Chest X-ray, PA view. Patient: 65 years old, sex F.
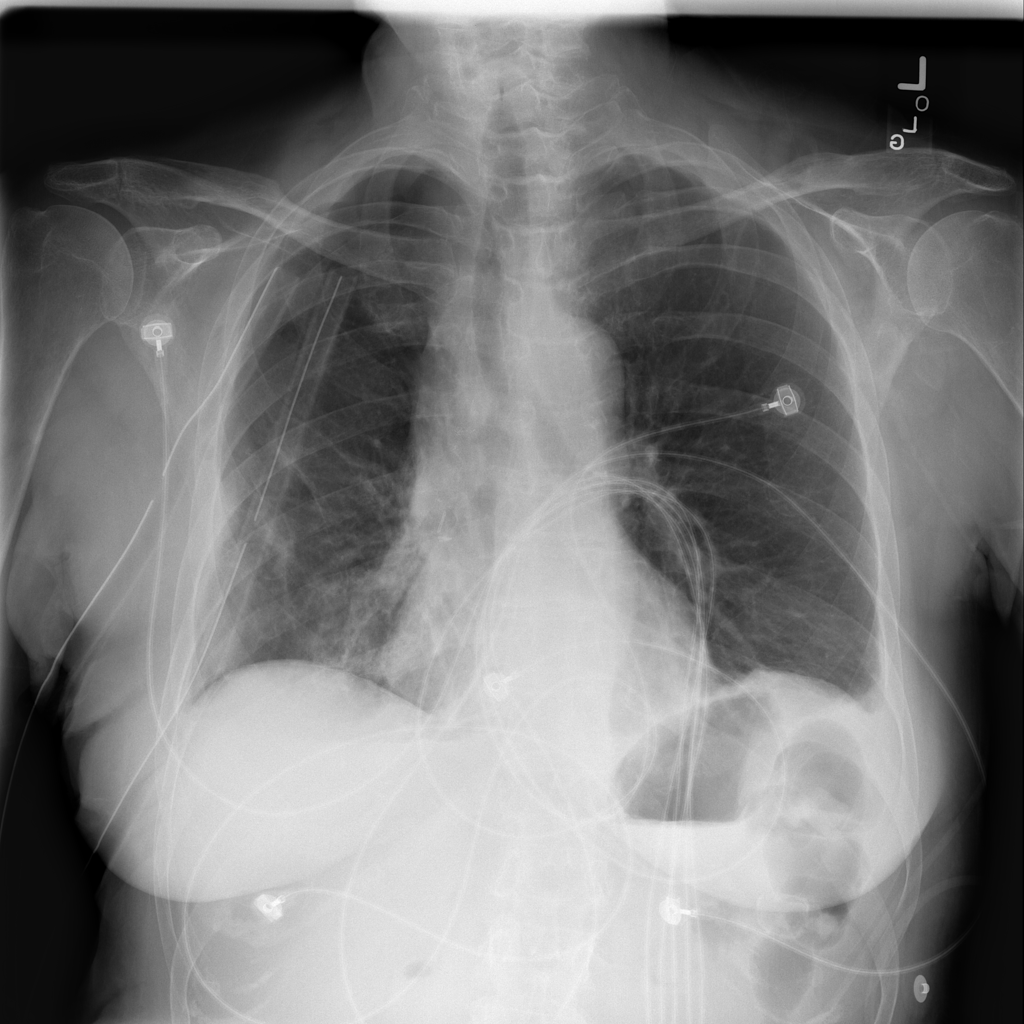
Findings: No Finding